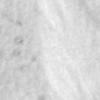
Label: no_change